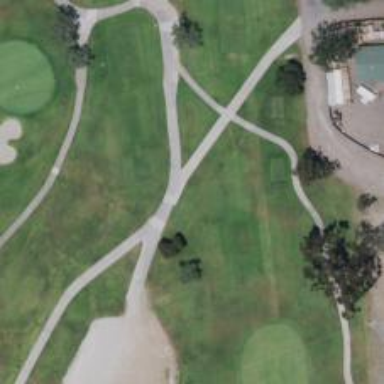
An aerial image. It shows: Golf cartpath that is also road path.